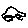
Label: car